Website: ulta-beauty
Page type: customer-info-address
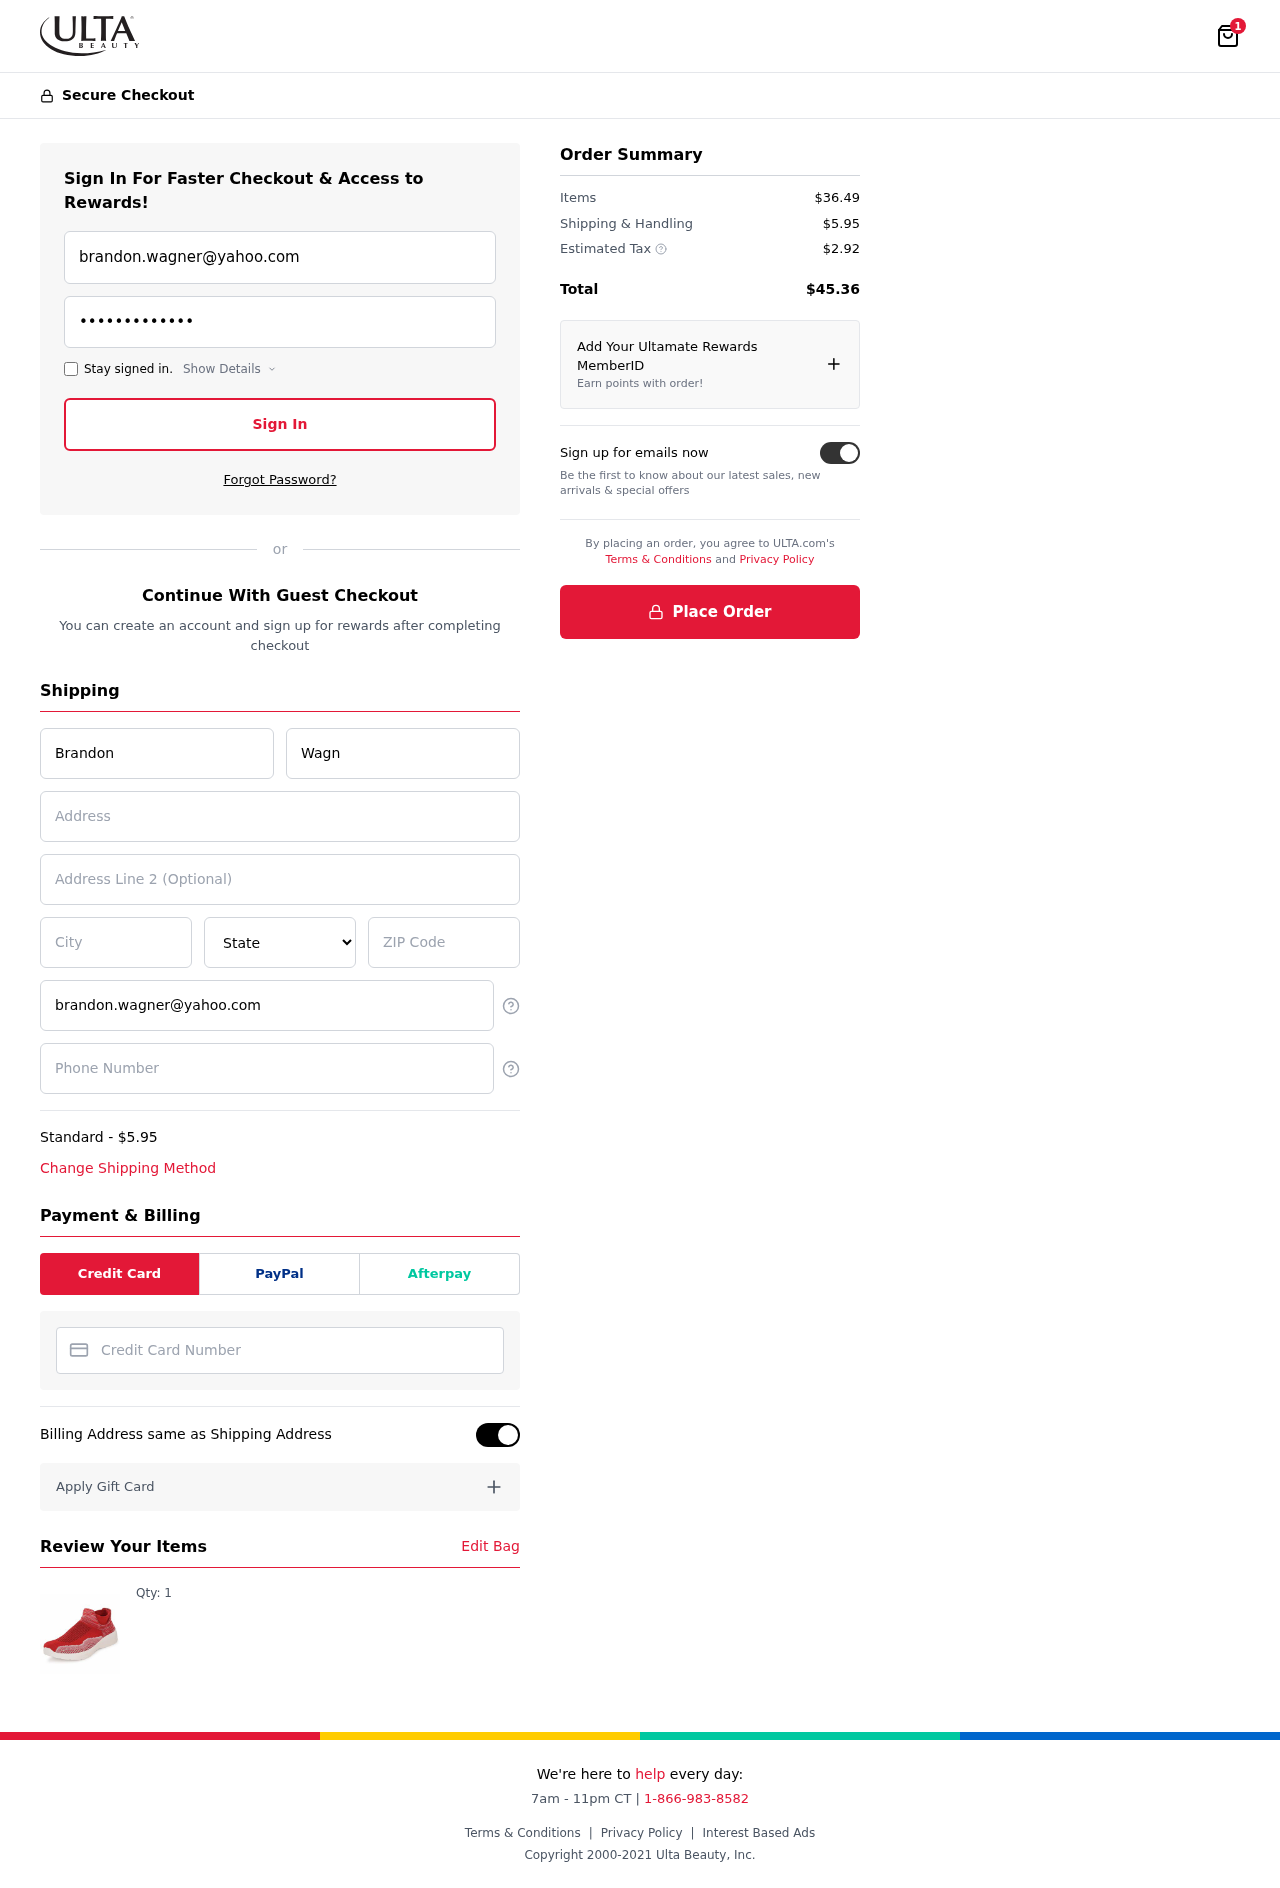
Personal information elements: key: PII_CARD_NUMBER
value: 2299 8603 0413 6891
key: PII_CITY
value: Grayshire
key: PII_EMAIL
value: brandon.wagner@yahoo.com
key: PII_FIRSTNAME
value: Brandon
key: PII_LASTNAME
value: Wagner
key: PII_PHONE
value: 5602977521
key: PII_POSTCODE
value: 72709
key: PII_STATE
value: Washington
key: PII_STREET
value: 7549 Smith Springs Suite 522
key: PII_STREET2
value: Apt. 772
Product elements: key: PRODUCT1_QUANTITY
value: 1
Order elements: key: ORDER_NUM_ITEMS
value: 1
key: ORDER_SHIPPING_COST
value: $5.95
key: ORDER_ITEMS_TOTAL
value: $36.49
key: ORDER_SHIPPING_COST2
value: $5.95
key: ORDER_TAX
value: $2.92
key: ORDER_TOTAL
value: $45.36